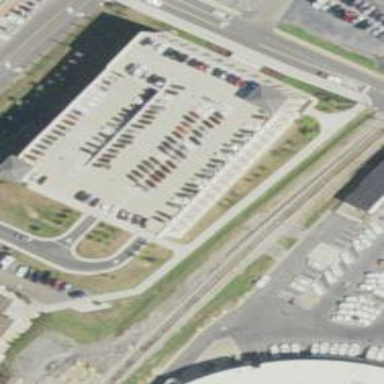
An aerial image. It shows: Multi-storey parking building.